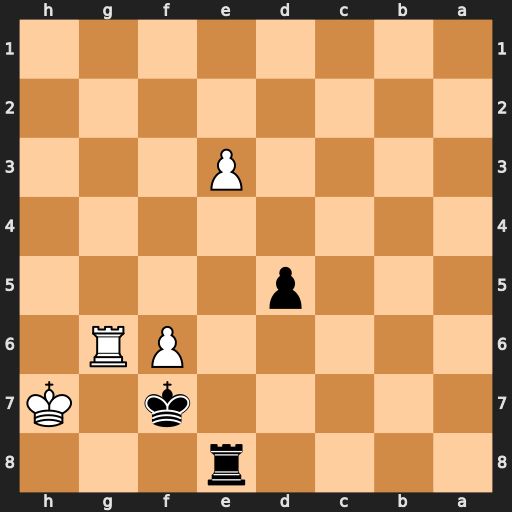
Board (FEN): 4r3/5k1K/5PR1/3p4/8/4P3/8/8
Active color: b
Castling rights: -
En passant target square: -
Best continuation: Rxe3 Rg7+ Kxf6